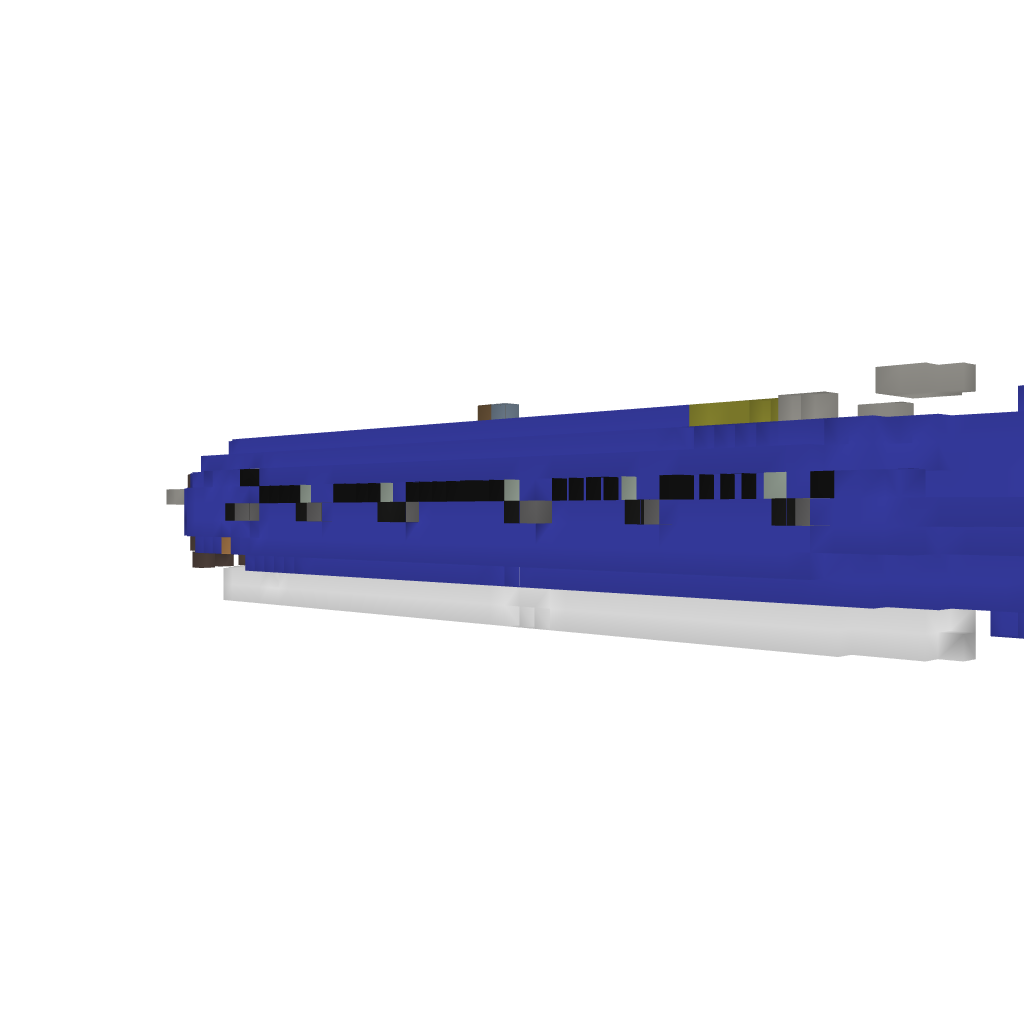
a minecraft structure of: Subersible Torpedo Airship Tiger Shark